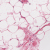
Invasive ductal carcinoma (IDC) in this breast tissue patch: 0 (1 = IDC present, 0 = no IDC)